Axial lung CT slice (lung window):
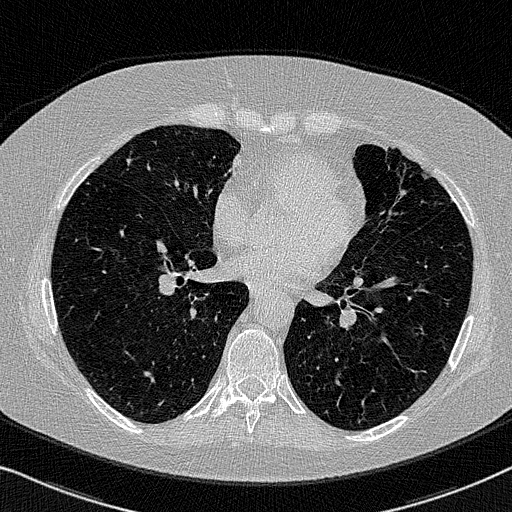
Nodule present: no